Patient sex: F
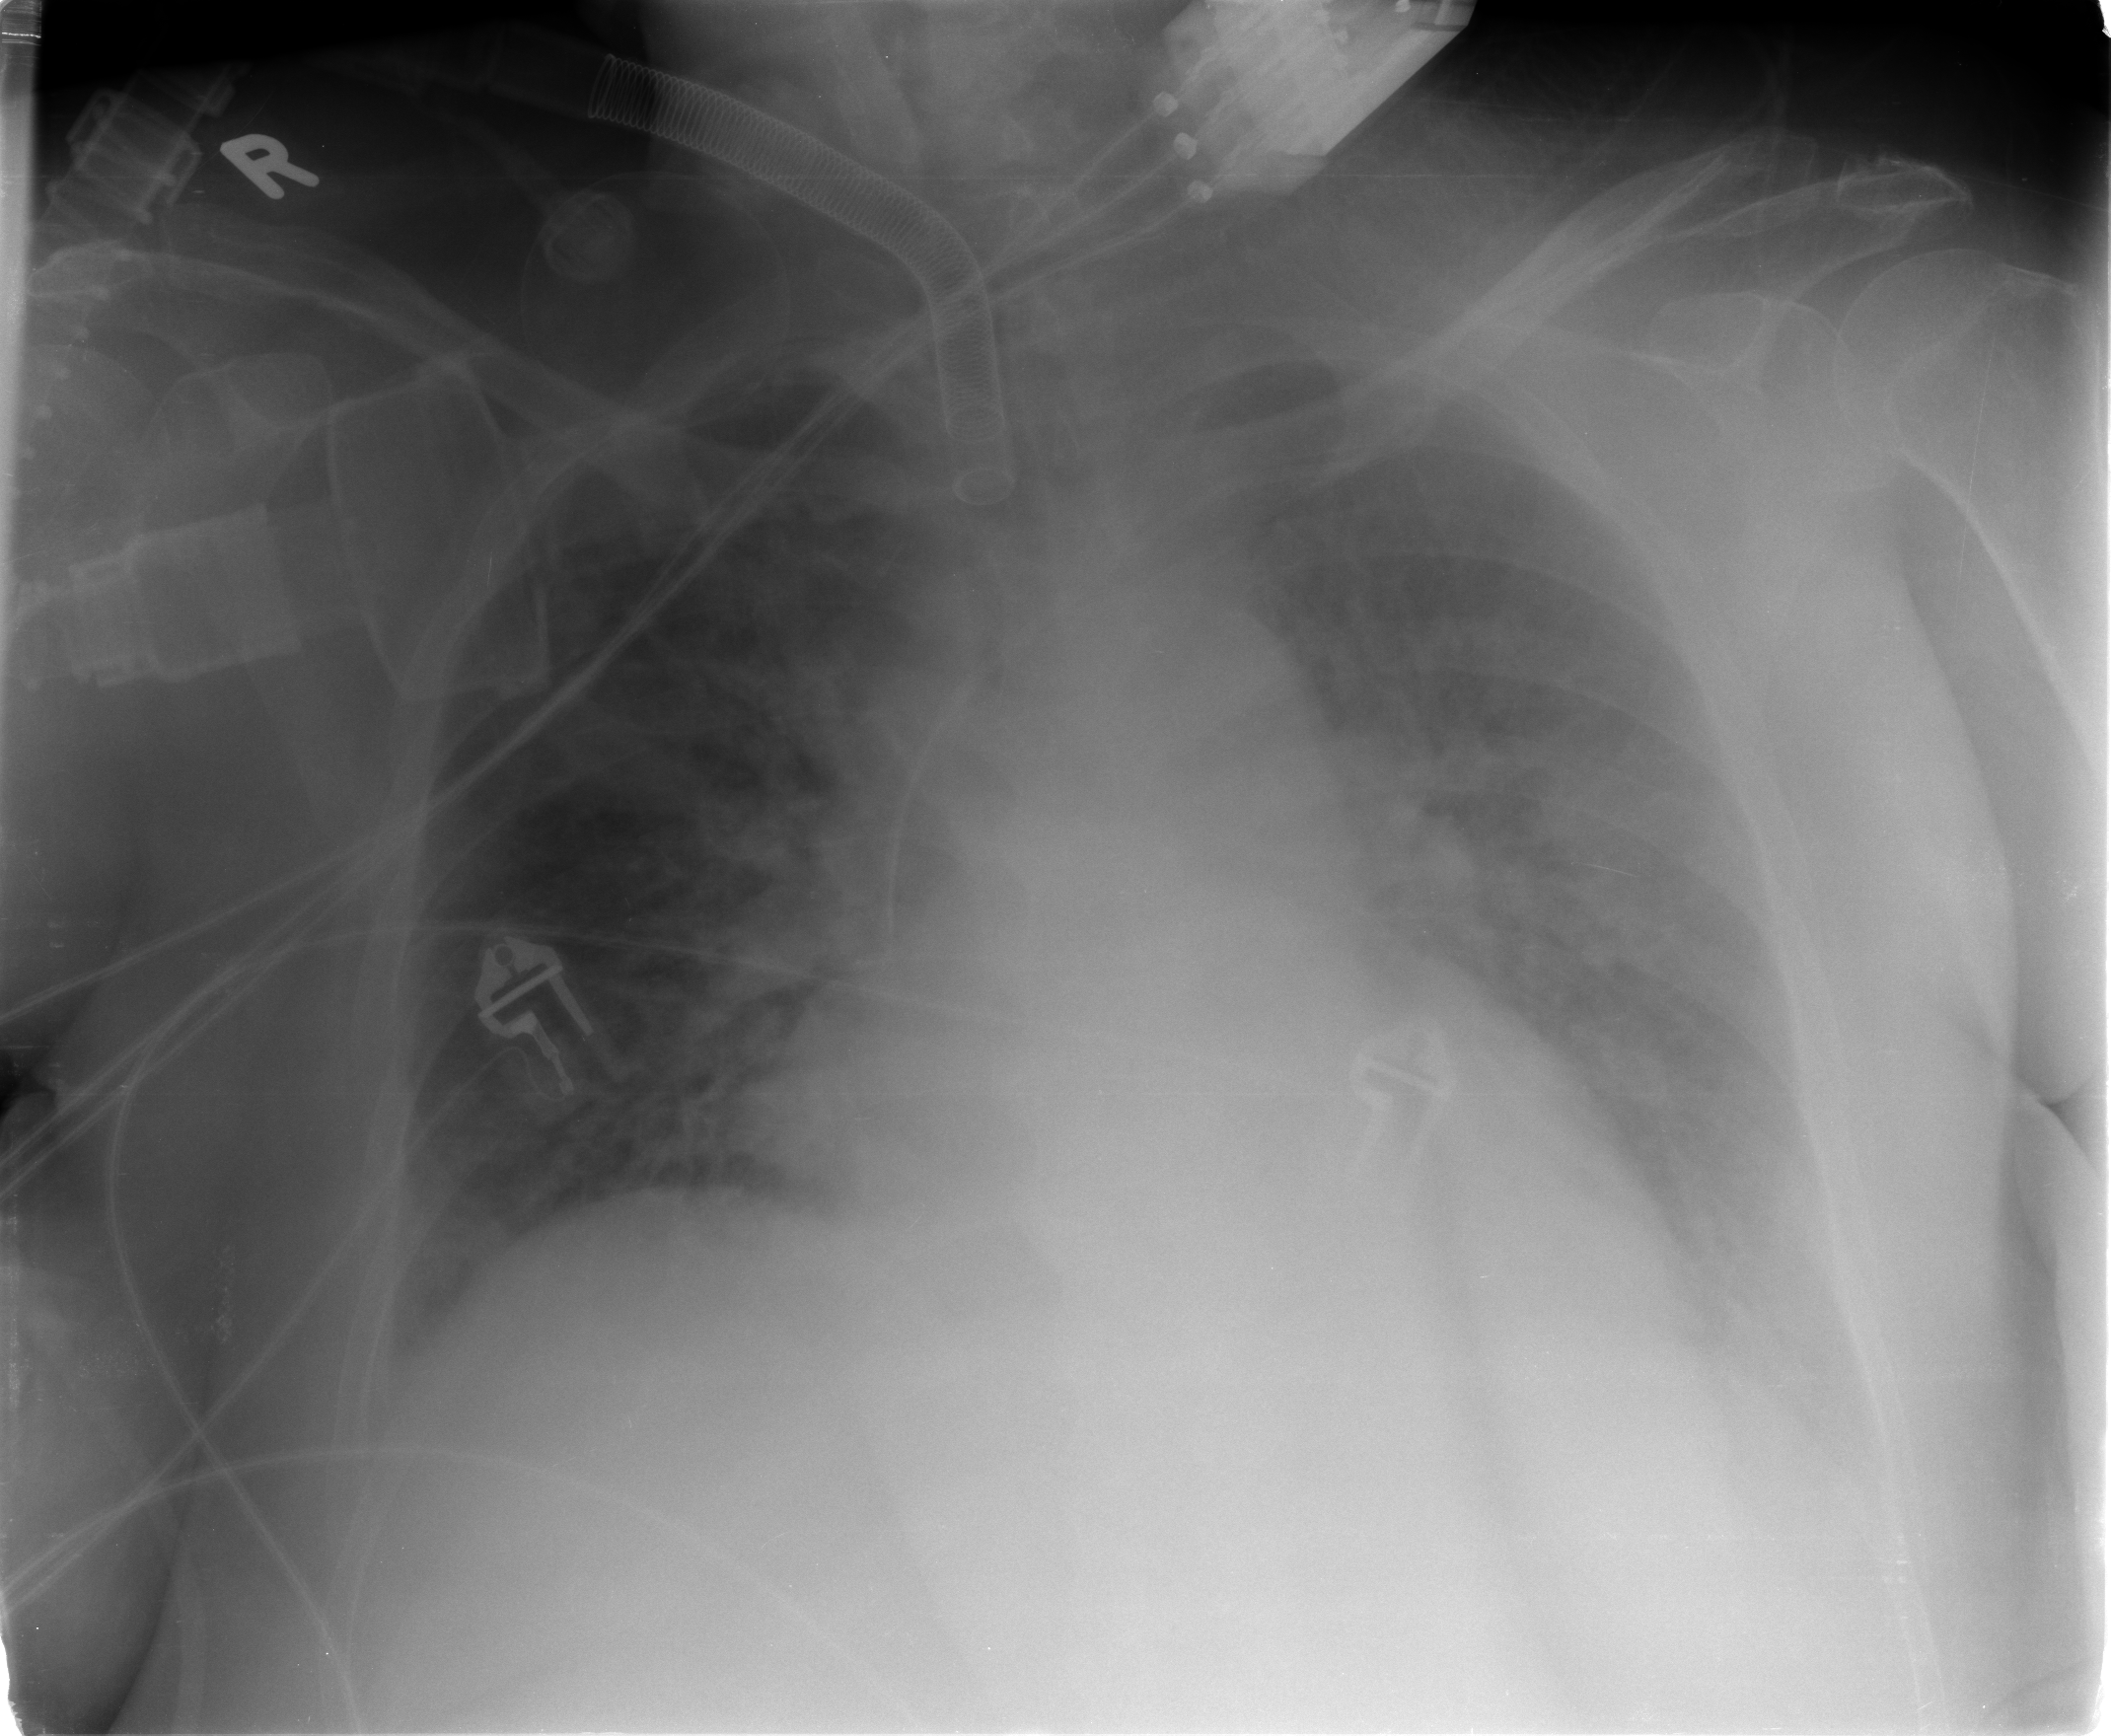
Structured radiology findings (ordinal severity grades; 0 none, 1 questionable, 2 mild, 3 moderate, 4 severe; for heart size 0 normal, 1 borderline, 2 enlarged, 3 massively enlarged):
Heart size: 2
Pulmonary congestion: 3
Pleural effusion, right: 1
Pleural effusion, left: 2
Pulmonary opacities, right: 3
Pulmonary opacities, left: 3
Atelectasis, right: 2
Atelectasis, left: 2